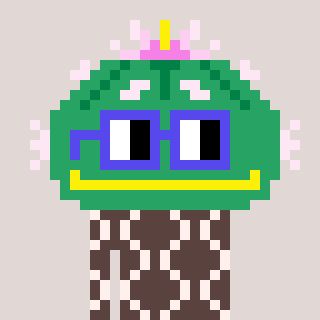
a pixel art character with square blue glasses, a peyote-shaped head and a darkbrown-colored body on a warm background